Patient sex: F
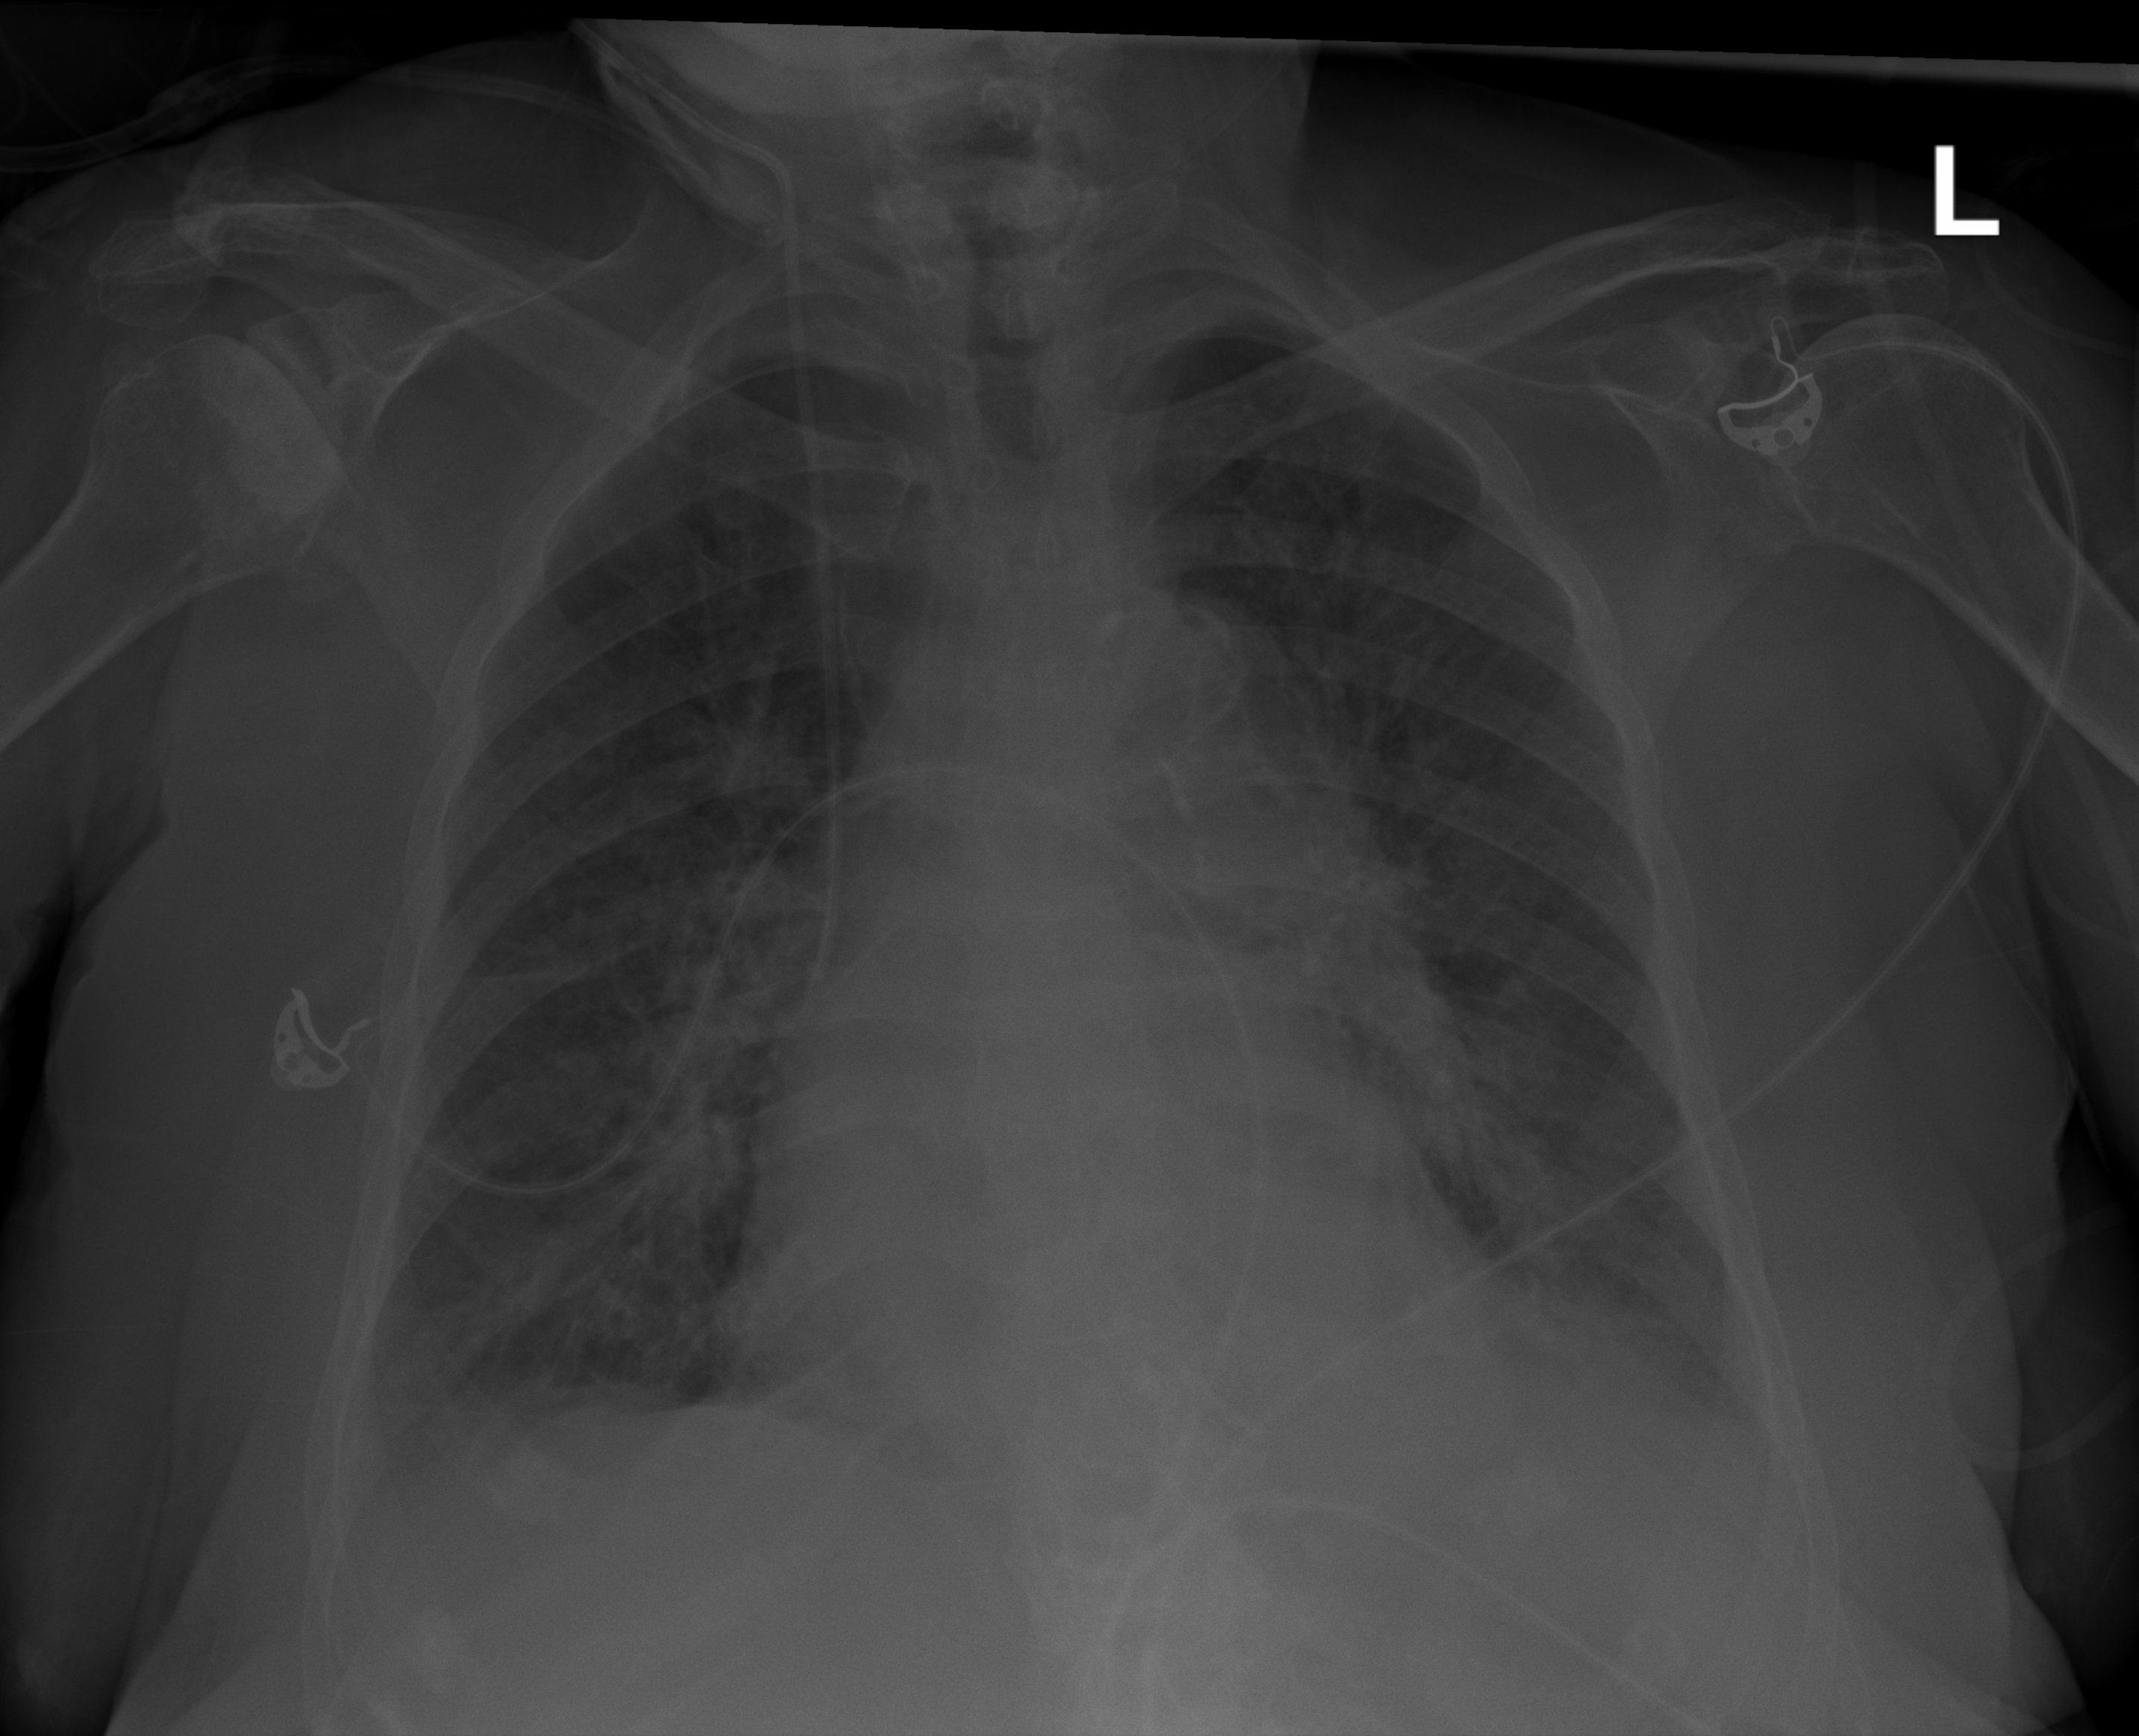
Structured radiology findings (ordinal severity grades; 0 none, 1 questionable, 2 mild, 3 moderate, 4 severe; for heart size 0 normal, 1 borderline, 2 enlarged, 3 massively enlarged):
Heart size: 1
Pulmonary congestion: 1
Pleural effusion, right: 1
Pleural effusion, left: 1
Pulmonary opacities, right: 2
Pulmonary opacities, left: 2
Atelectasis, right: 2
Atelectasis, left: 2